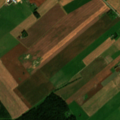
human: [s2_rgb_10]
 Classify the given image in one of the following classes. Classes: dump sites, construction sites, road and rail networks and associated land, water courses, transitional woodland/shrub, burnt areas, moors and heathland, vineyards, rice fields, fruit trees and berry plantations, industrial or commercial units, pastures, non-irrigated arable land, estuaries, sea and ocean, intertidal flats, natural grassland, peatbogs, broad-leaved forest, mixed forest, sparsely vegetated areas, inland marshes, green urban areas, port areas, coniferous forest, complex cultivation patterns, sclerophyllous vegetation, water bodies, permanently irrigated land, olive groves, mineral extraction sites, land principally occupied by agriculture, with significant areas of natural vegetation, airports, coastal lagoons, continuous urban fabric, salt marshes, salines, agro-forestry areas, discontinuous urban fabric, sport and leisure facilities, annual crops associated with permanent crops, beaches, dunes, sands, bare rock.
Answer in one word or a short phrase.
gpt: non-irrigated arable land, pastures, complex cultivation patterns, mixed forest